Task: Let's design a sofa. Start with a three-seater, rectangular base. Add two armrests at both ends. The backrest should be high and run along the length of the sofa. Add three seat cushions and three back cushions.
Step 485:
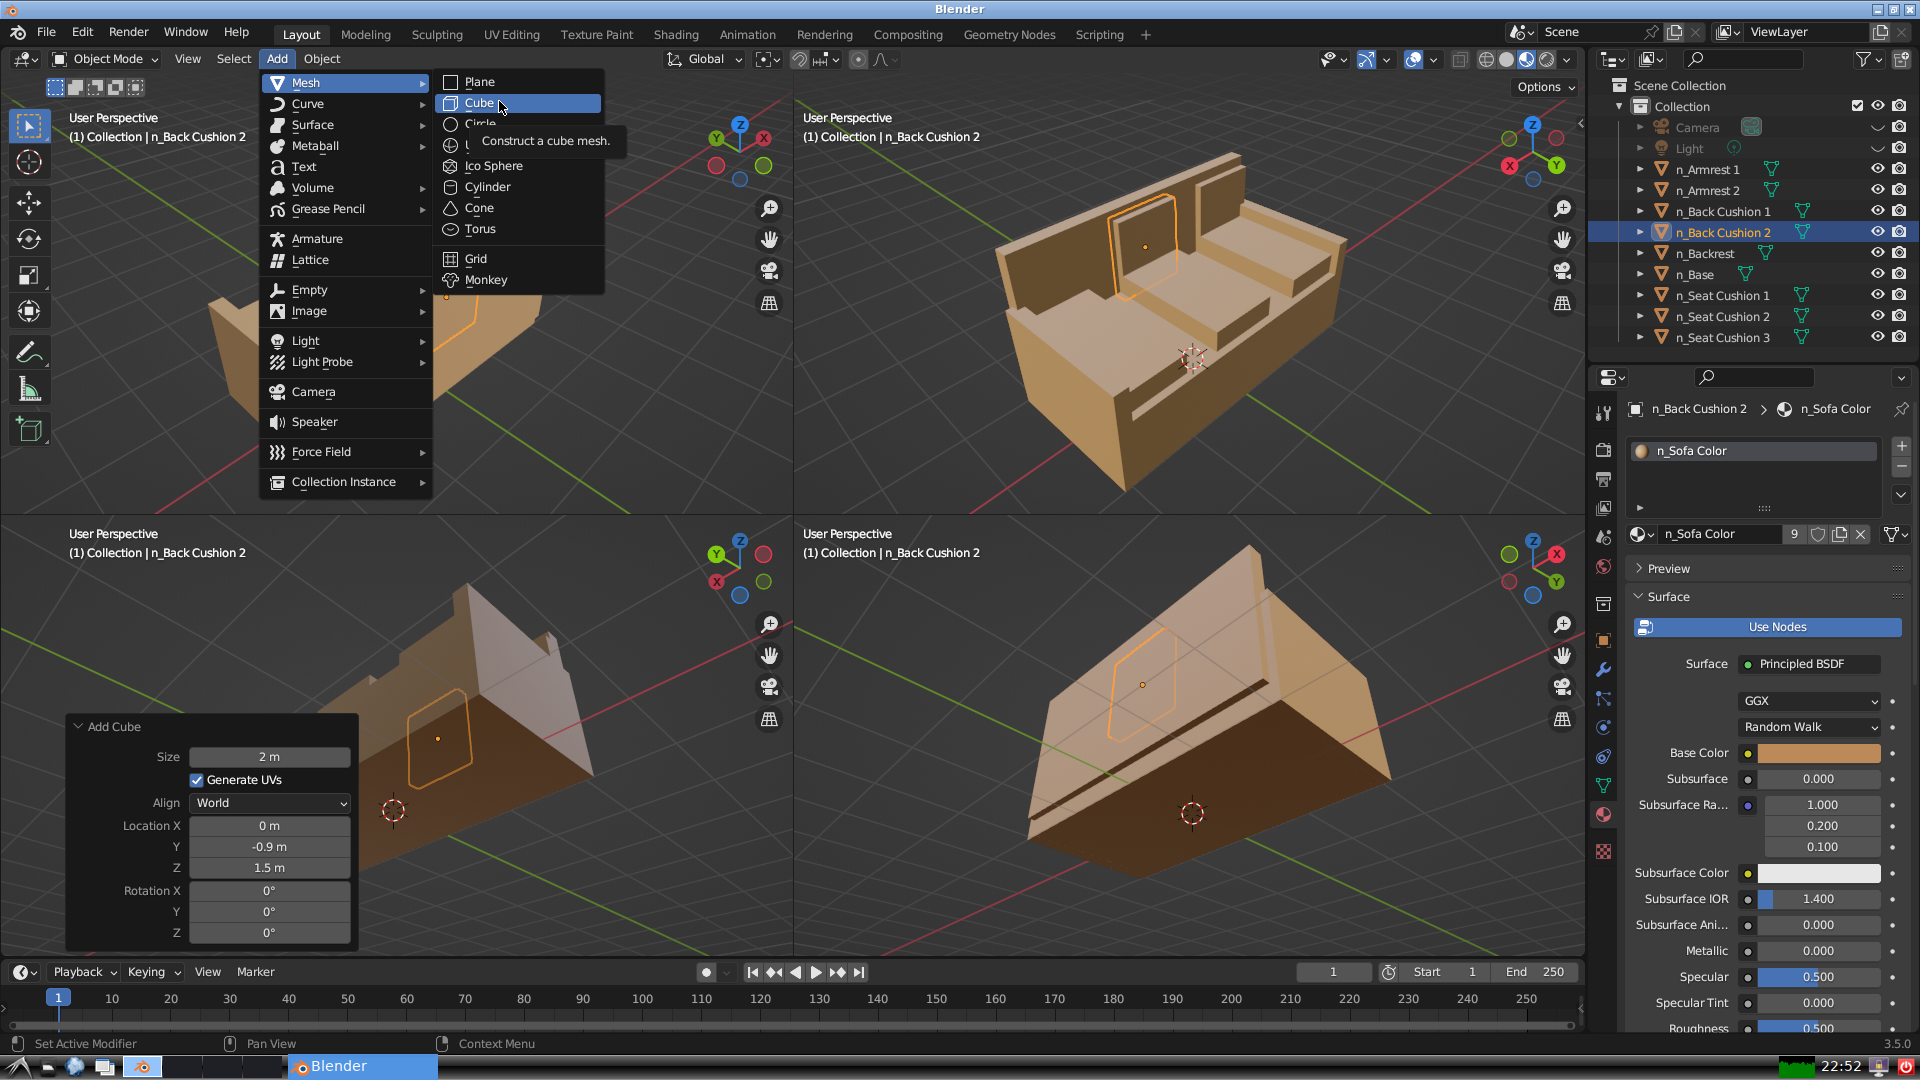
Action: click: no